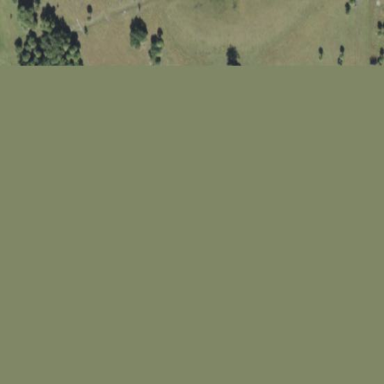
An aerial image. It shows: Beautiful meadow.